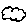
Label: cloud